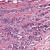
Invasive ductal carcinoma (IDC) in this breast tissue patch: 1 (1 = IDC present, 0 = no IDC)